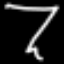
Label: squiggle